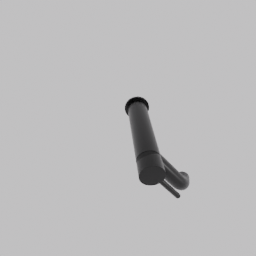
Label: appliances